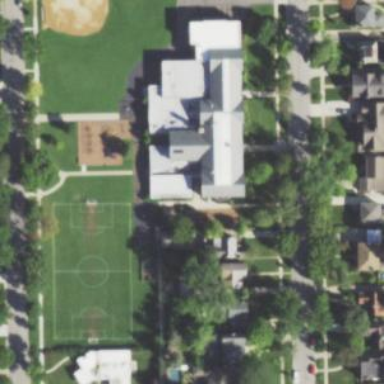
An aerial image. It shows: School building.